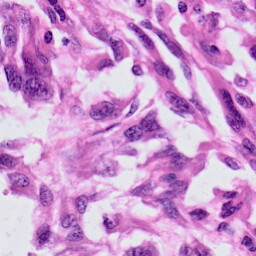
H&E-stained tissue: Skin